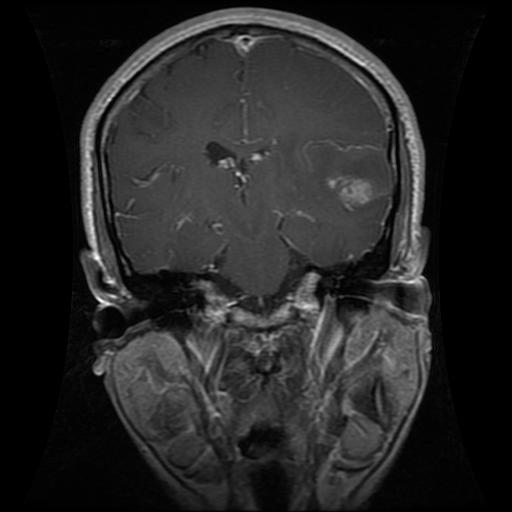
Label: glioma